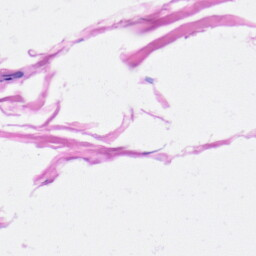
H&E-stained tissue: Heart